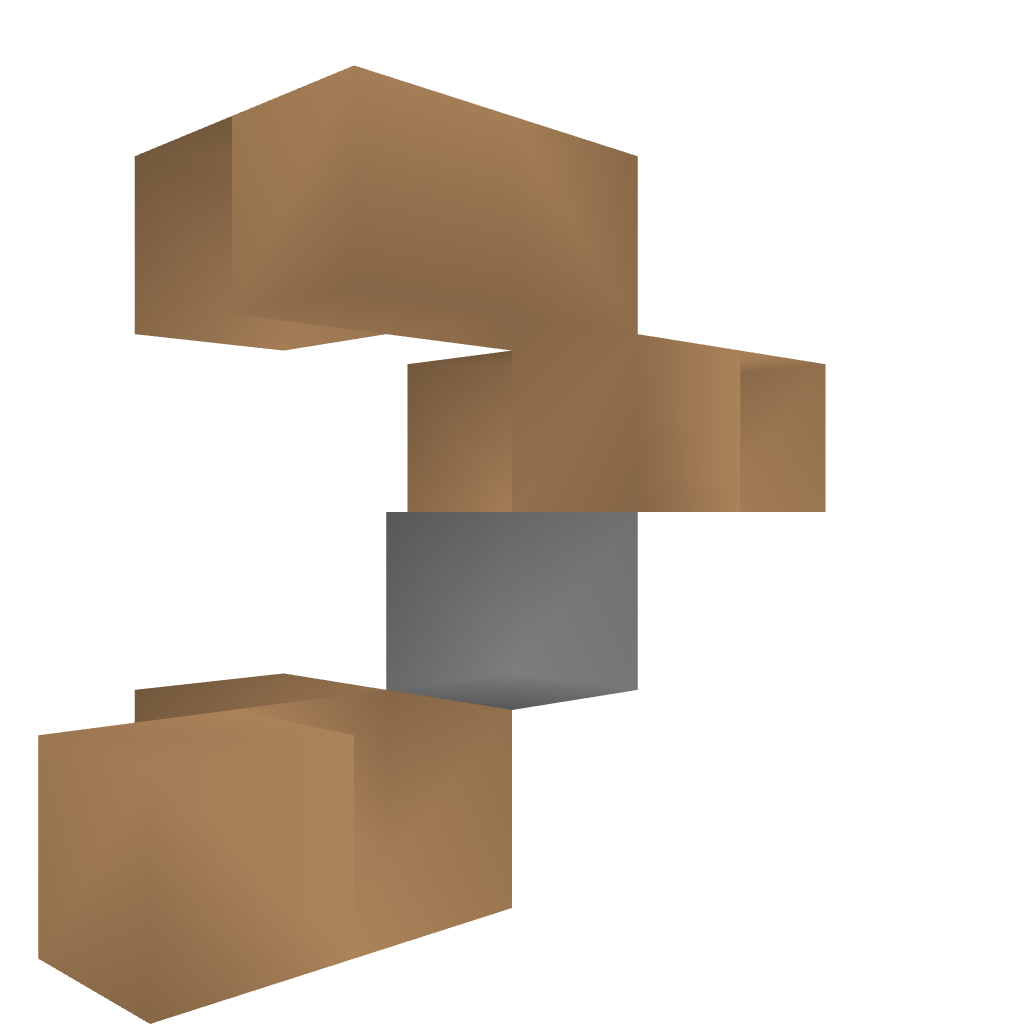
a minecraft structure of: Simple Automatic Furnace bad low quality